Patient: sex M, age 52
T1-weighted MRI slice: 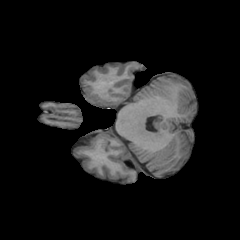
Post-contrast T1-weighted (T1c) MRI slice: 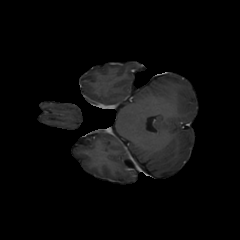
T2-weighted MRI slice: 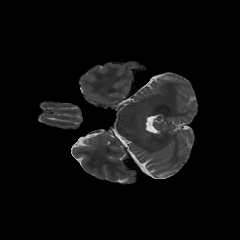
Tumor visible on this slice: no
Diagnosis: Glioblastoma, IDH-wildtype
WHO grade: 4